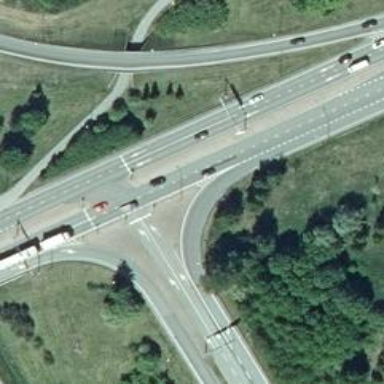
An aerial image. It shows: Motorway link.